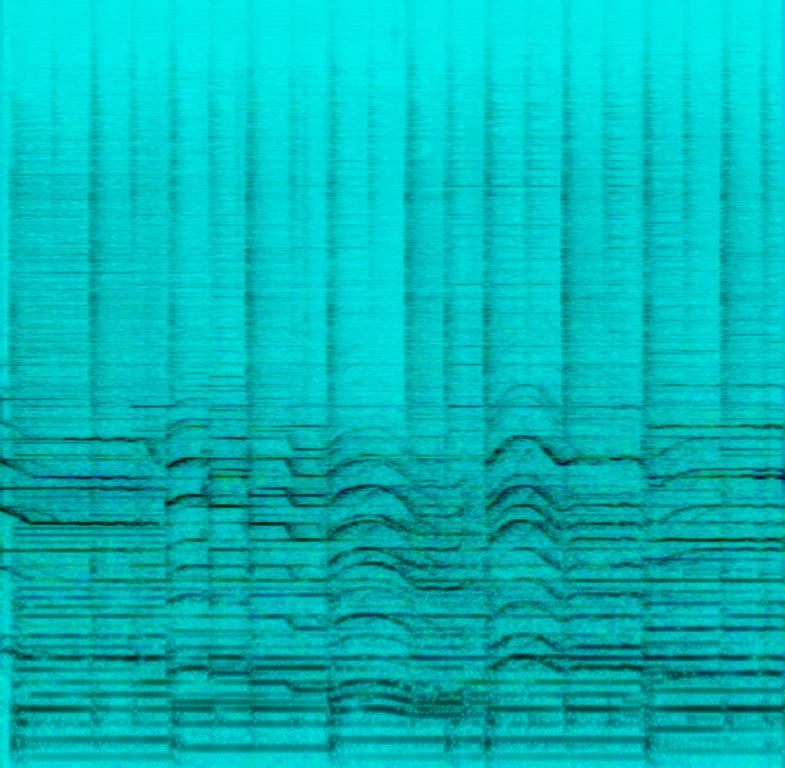
This music is a country song instrumental. The tempo is slow with a mellifluous Auto Harp harmony, steady drumming, rhythmic acoustic guitar, and subtle bass lines. The music is melodic, soothing, peaceful, nostalgic,mellow and dulcet Country Song Instrumental.